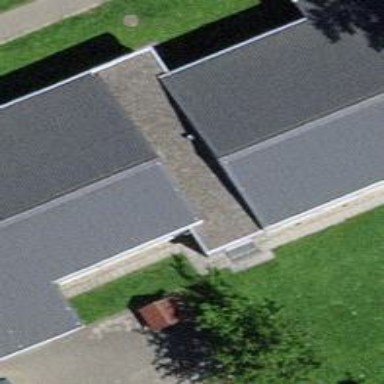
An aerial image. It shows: Kindergarten building that is part of school.